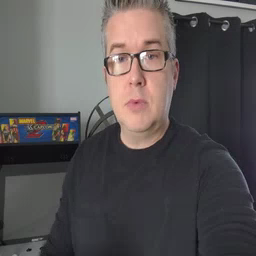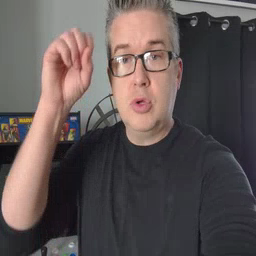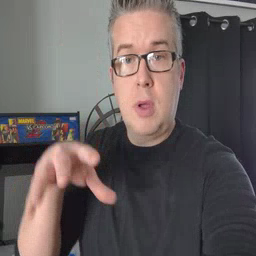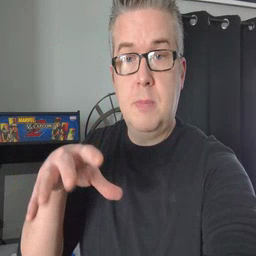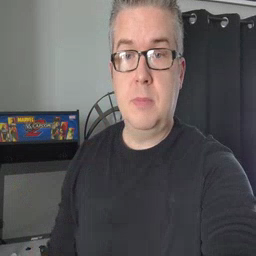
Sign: drop